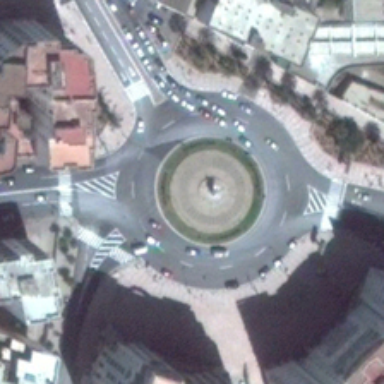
Several buildings are around a circle square .